Field crop: maize
Growth stage: 1
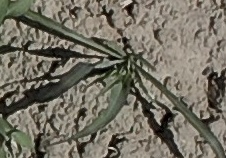
Species: sorghum